Interaction volume radius: 10 \u00c5
Interaction volume height: 20 \u00c5
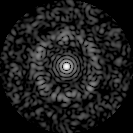
Disorder parameter: 0.7711